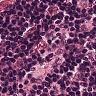
Metastatic tissue present: no